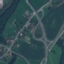
Label: Highway